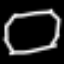
Label: octagon